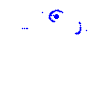
Particle: electron